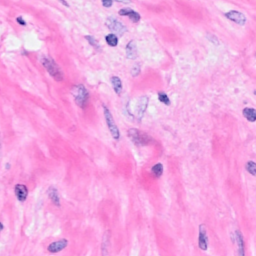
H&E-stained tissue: Breast